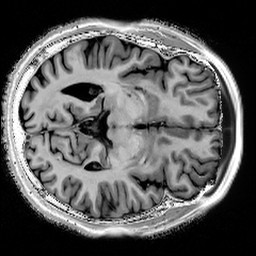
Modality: T1w
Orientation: axial
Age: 73
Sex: male
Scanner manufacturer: siemens
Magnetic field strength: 3 T
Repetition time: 5 s
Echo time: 0.00298 s